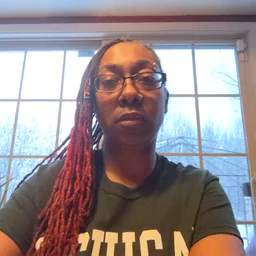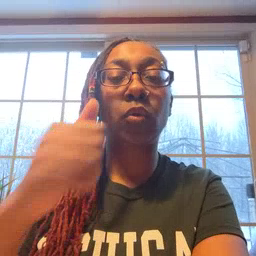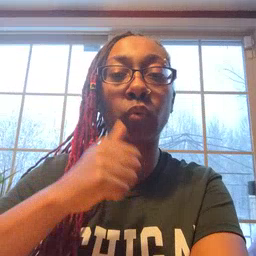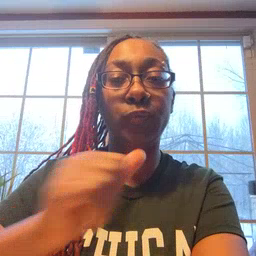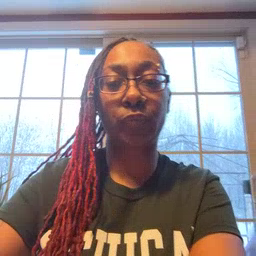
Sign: girl